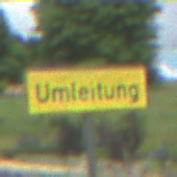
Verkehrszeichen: Umleitungsankuendigung
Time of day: Midday
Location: Outdoor (Nature)
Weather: PartlyCloudy
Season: NotSpecified
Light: Natural